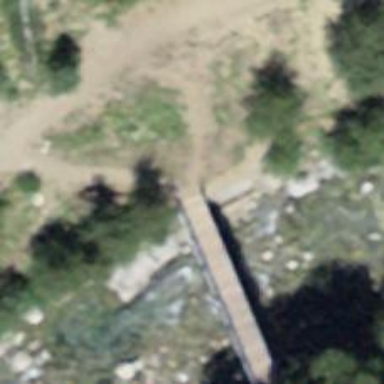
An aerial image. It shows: Footway bridge with metal surface.